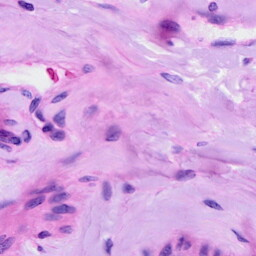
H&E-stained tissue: Ovarian